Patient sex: M
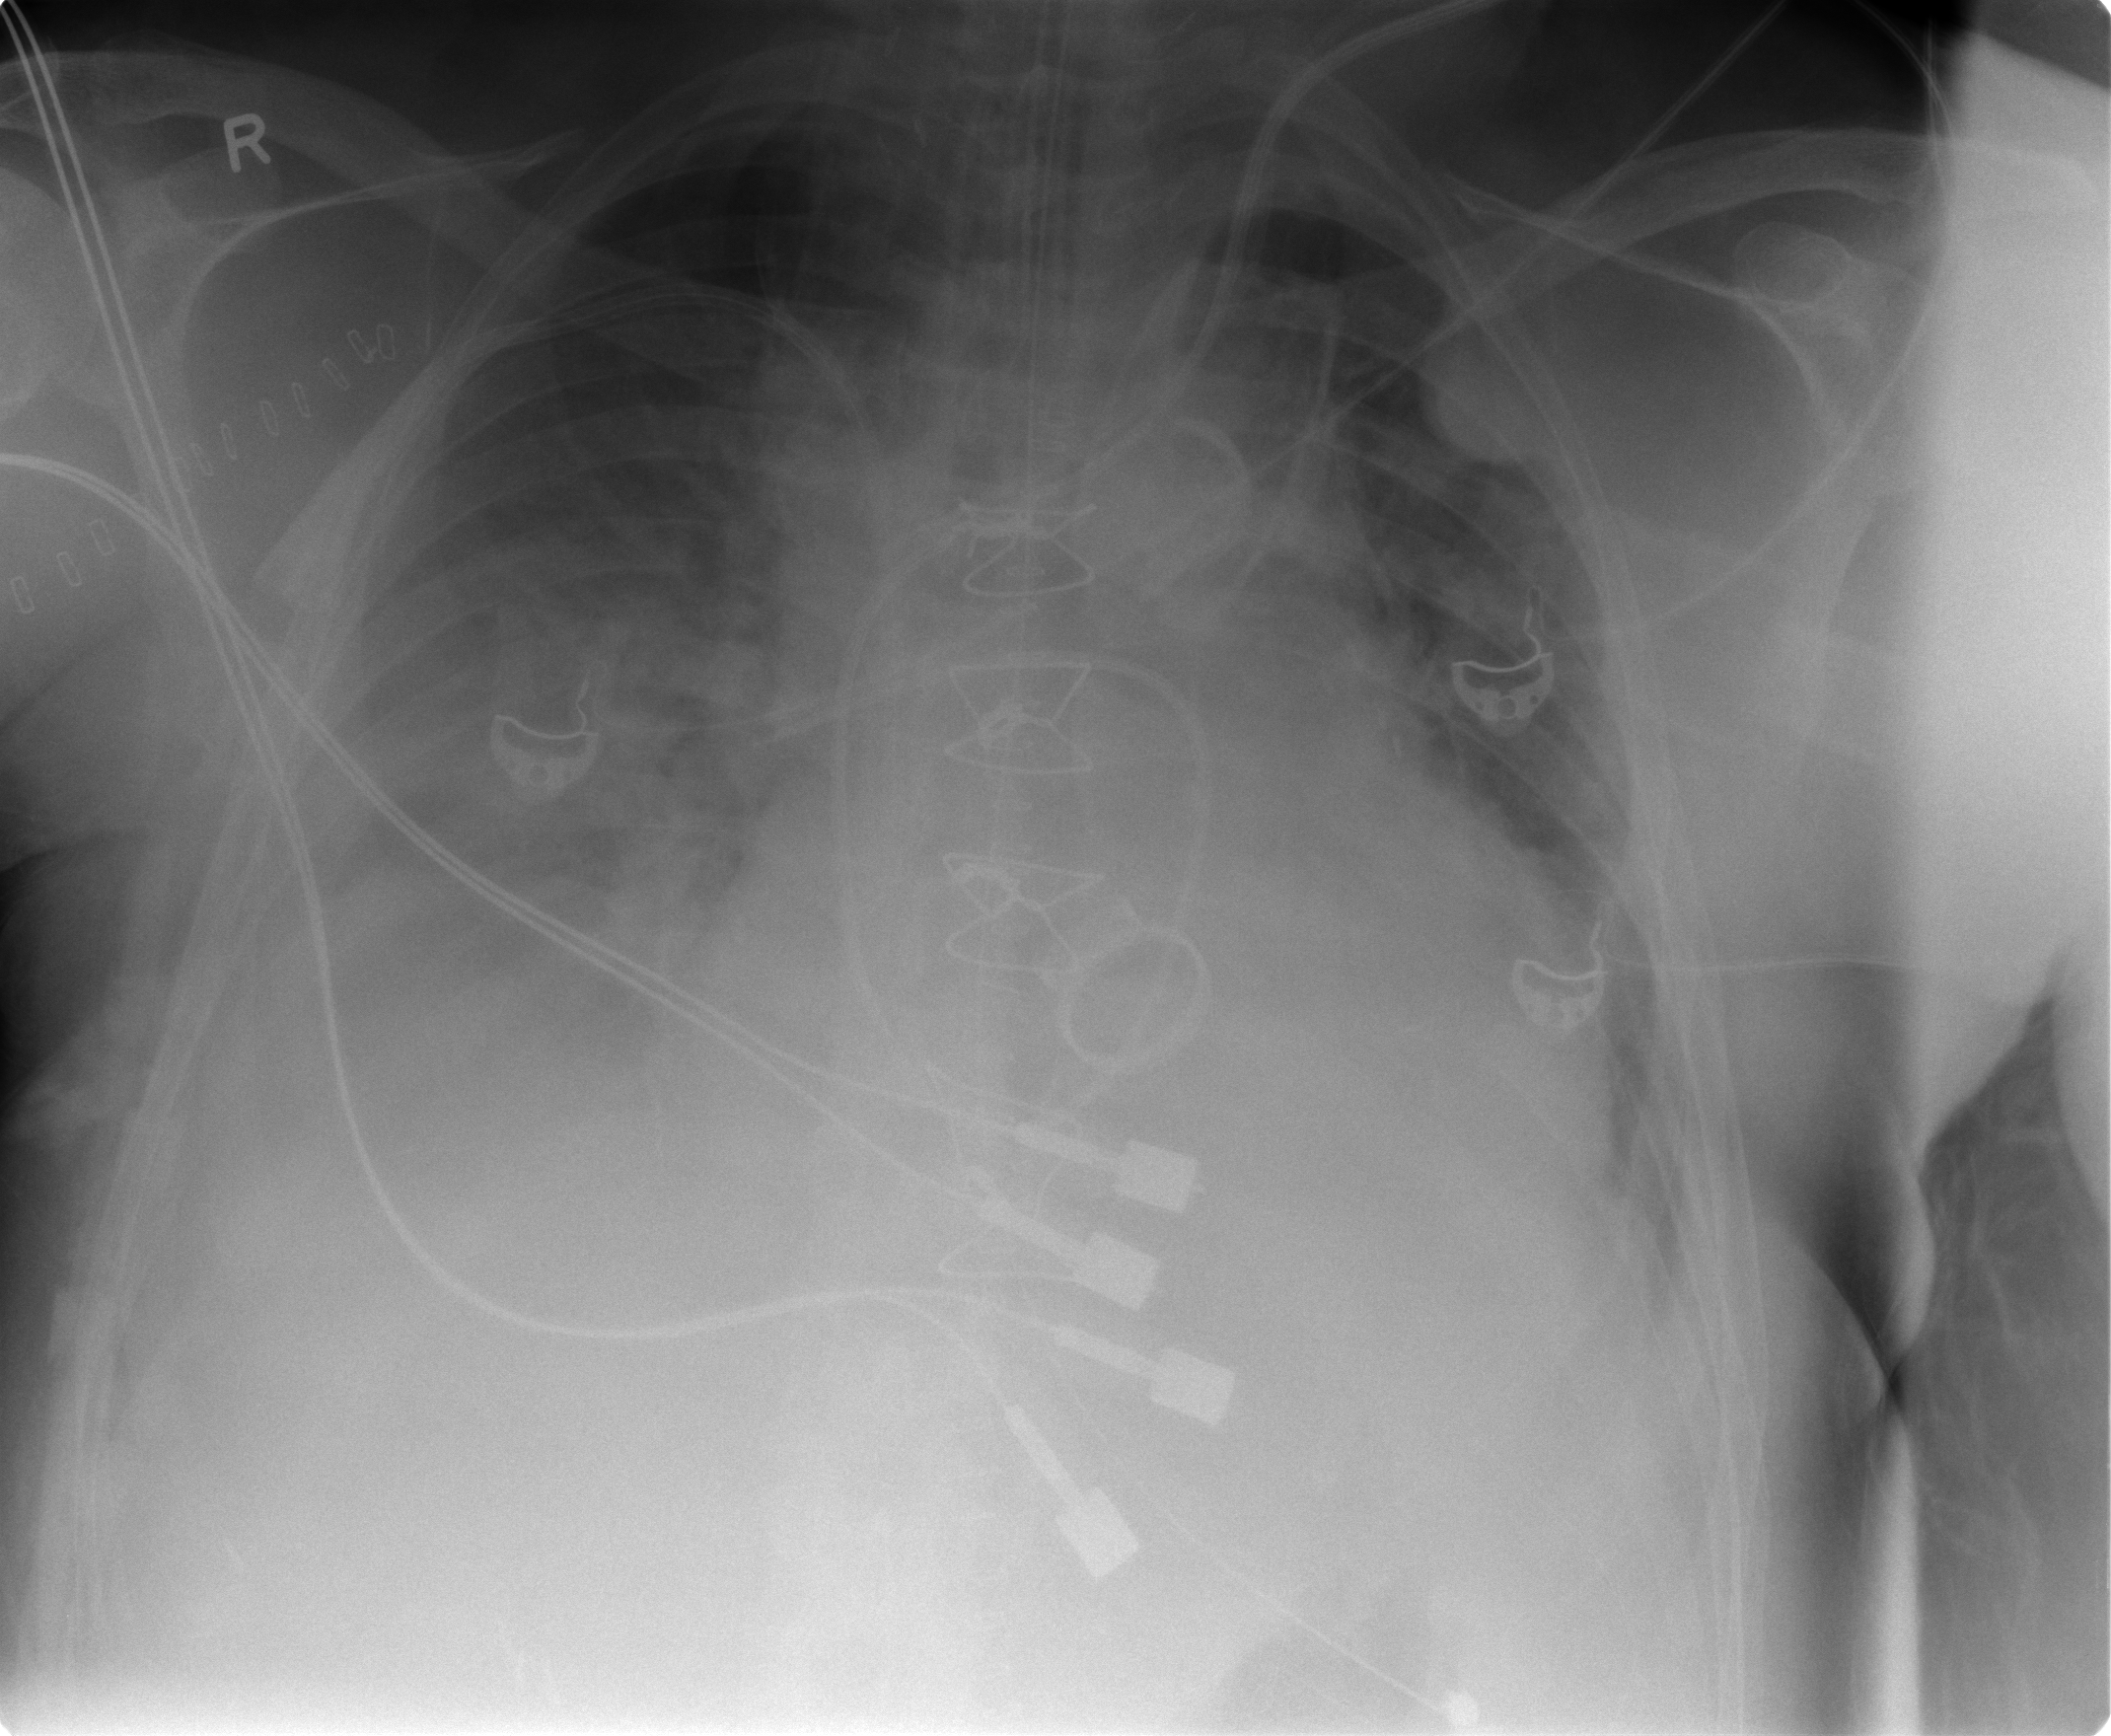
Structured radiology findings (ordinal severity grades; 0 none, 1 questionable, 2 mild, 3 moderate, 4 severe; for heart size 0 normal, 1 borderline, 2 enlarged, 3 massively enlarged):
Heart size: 3
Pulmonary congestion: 2
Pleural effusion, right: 3
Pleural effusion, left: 1
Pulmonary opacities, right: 2
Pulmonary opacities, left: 1
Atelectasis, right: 3
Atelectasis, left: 2